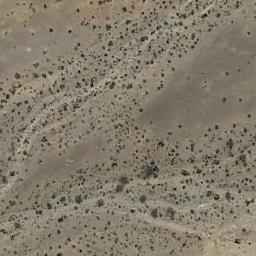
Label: chaparral